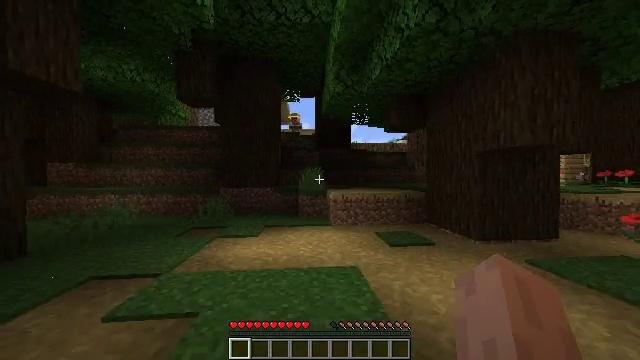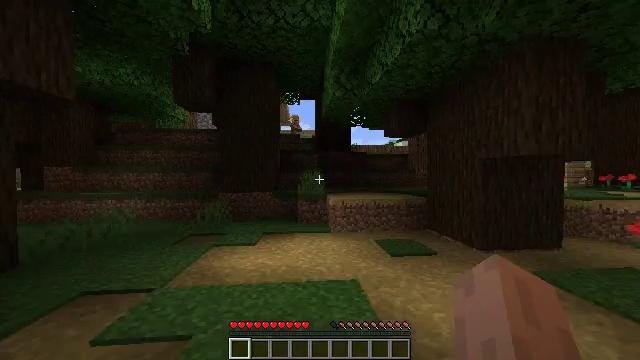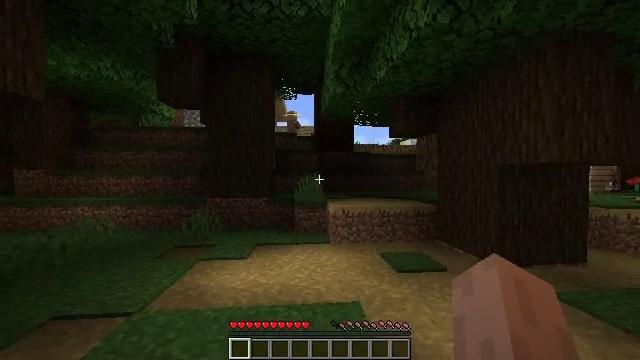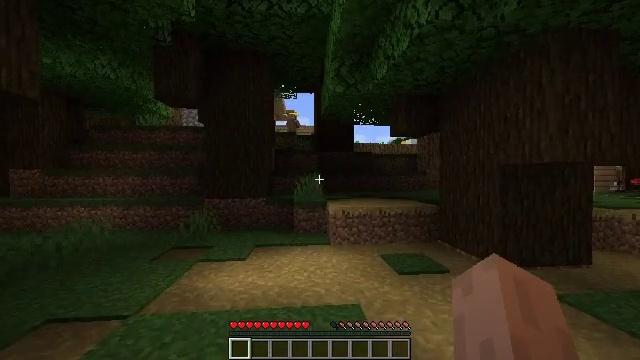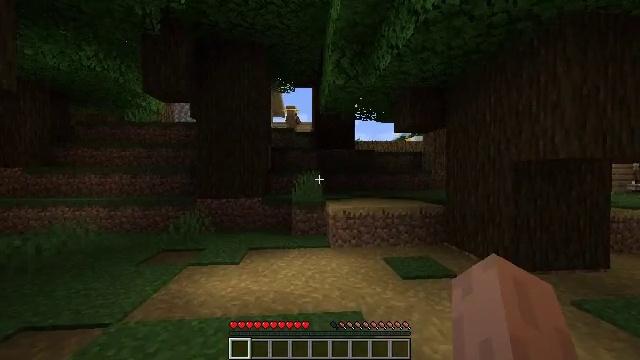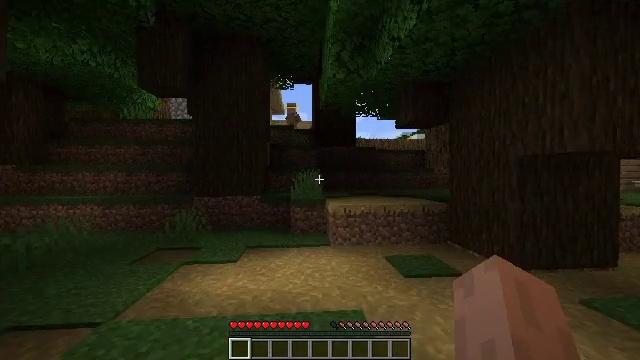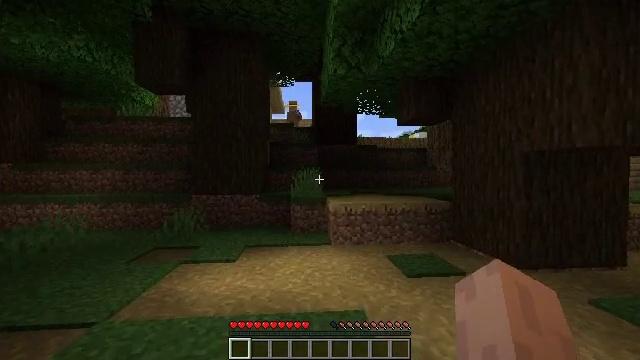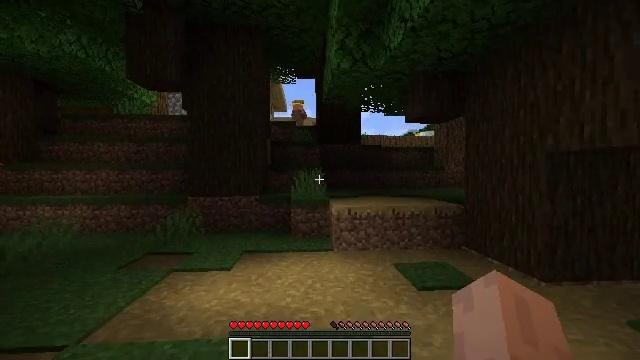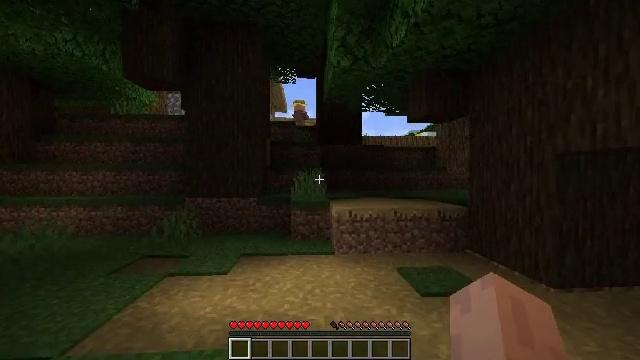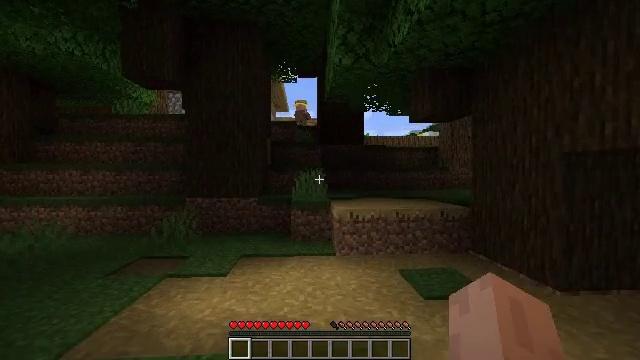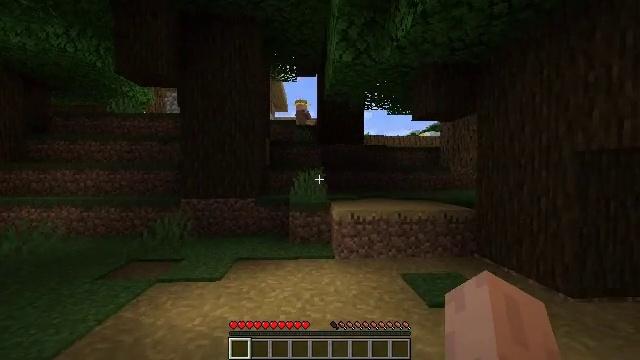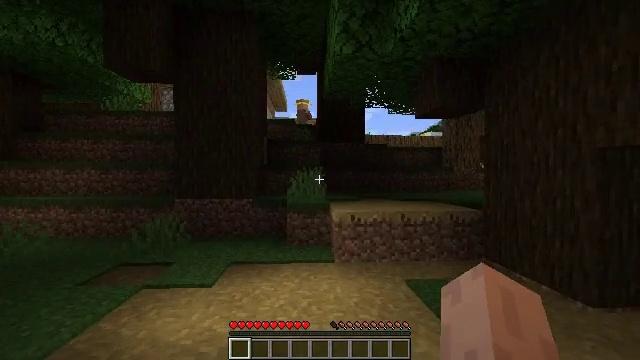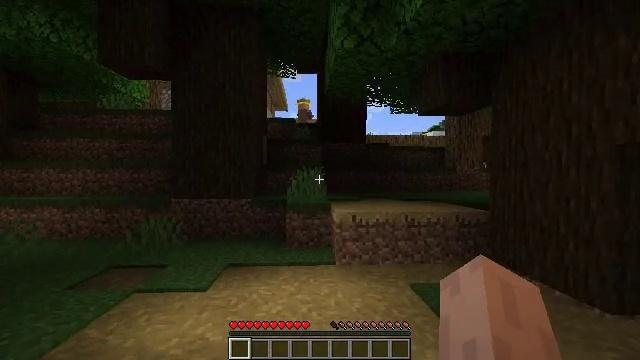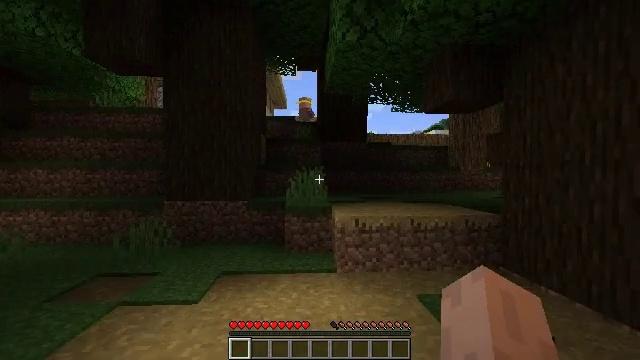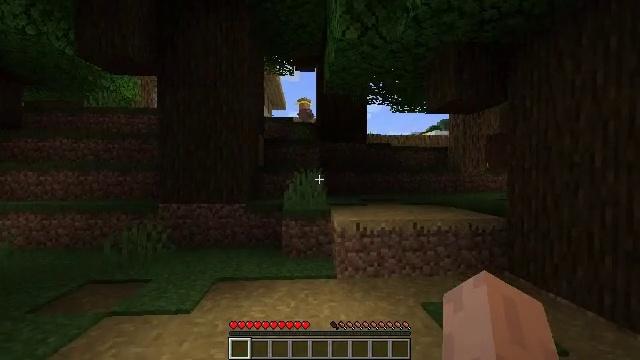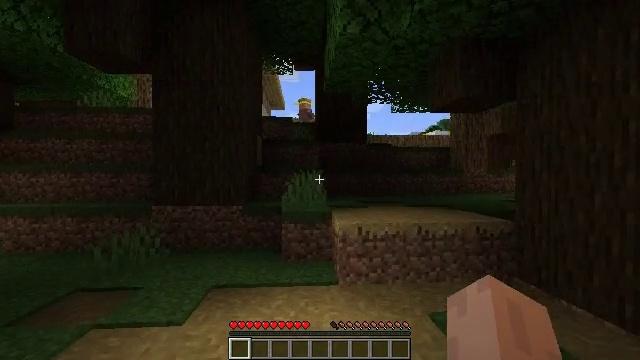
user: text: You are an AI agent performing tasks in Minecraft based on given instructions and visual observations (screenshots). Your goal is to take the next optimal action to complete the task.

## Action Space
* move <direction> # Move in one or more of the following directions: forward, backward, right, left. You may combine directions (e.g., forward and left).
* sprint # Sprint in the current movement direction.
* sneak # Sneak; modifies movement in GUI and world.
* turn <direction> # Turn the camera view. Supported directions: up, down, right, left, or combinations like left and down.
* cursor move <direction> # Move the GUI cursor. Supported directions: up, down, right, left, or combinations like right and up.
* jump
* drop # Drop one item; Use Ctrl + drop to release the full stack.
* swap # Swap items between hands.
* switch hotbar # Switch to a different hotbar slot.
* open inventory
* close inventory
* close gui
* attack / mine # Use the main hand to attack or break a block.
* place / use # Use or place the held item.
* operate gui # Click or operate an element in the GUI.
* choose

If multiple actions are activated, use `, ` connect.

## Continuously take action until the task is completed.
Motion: motion action
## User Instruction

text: Mine planks.
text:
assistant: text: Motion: move forward, jump
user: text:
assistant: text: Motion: move forward, jump
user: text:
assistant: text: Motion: move forward
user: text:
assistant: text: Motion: move forward
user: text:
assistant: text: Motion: move forward
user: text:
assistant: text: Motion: move forward
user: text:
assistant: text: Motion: move forward
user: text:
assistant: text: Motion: move forward
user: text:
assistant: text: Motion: move forward
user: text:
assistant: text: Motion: move forward
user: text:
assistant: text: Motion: move forward
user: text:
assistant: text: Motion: move forward
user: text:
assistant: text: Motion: move forward
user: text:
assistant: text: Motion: move forward
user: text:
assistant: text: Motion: move forward
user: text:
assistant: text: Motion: move forward
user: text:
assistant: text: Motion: no_op
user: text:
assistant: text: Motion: move forward, turn left
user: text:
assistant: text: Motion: move forward, turn left
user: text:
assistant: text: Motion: move forward, turn left
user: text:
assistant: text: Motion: turn left
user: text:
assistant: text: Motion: move forward, turn right
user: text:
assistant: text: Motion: move forward, turn right
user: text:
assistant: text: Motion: move forward, turn right
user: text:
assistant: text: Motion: move forward, turn right
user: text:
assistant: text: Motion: move forward
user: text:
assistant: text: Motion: move forward, jump
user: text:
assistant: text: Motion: move forward, jump
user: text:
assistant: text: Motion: move forward, jump
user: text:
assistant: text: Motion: move forward, jump